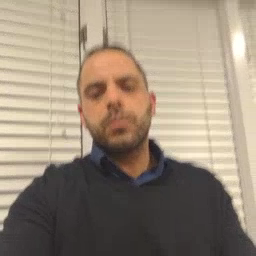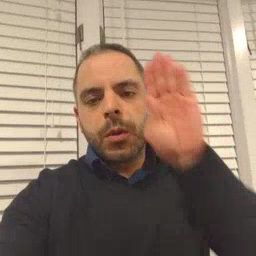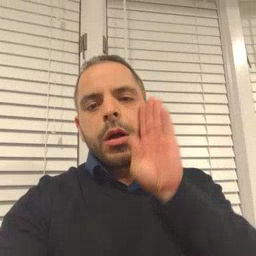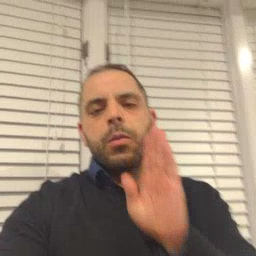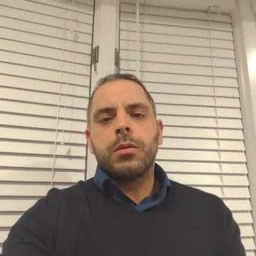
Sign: brown